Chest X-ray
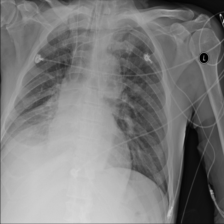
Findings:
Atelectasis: negative
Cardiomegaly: negative
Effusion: positive
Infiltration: negative
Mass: negative
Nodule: negative
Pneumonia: negative
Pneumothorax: negative
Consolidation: negative
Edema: negative
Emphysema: negative
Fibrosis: negative
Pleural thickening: negative
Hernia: negative